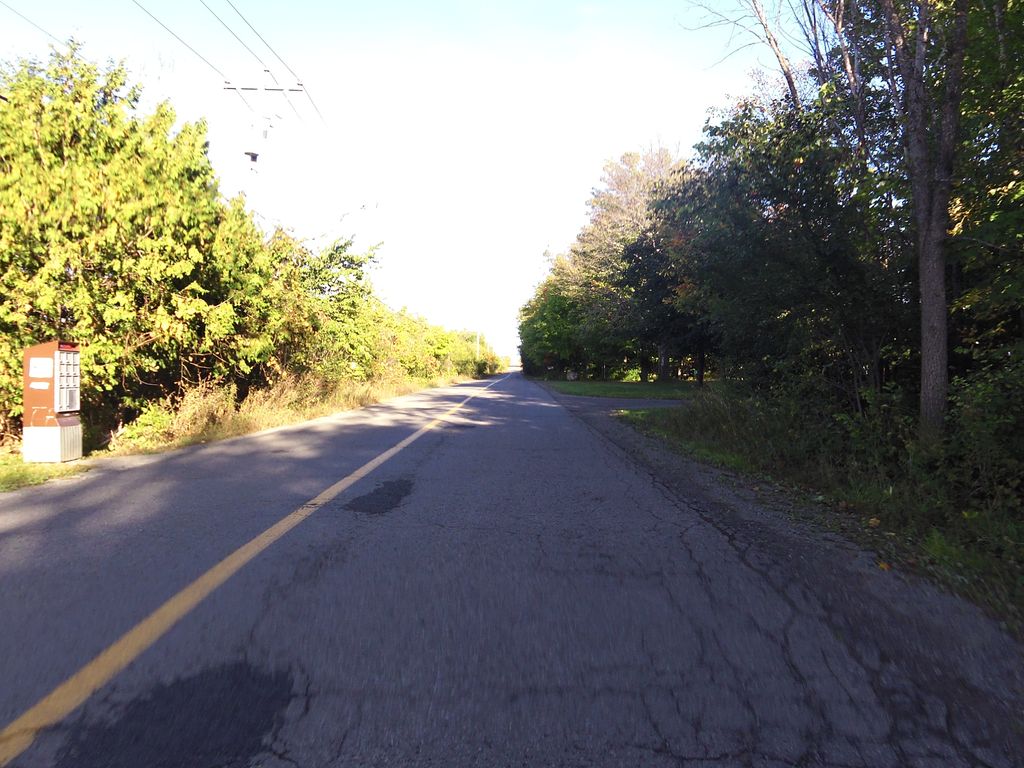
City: ottawa-gatineau